Interaction volume radius: 5 \u00c5
Interaction volume height: 15 \u00c5
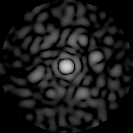
Disorder parameter: 0.8748